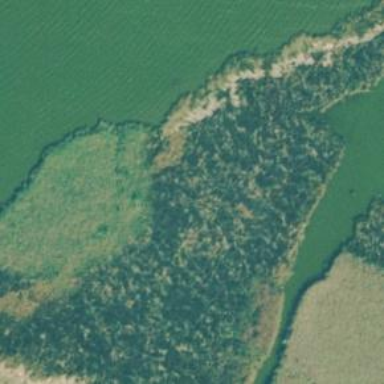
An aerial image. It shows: Wetland area.